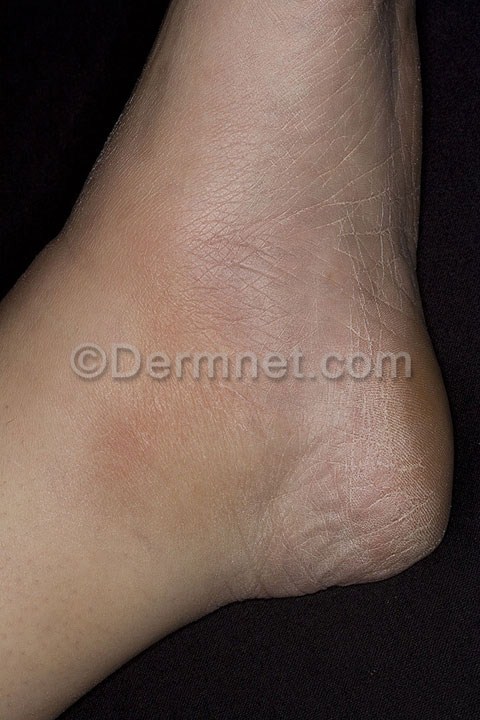
Disease: Vasculitis Photos